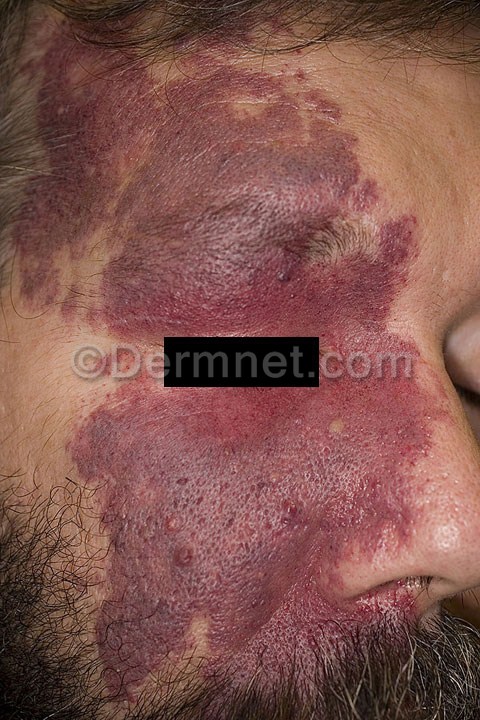
Disease: Vascular Tumors